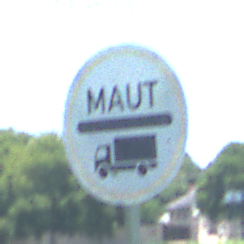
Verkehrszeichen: Mautpflicht
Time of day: Midday
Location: Outdoor (Nature)
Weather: Clear
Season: Summer
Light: Natural